Question: My goal is to extract all 25 rows ( 6 items per row) per page then iterate over each of the 40 pages.
Currently, my spider extracts the first row from page 1-3 (see CSV output image).
I assumed the, 'list_iterator()' function would iterate over each row; however, there appears to be an error in either my 'rules' or 'list_iterator()' function that is not allowing all rows per page to be scrapped.
Any assistance or advice is greatly appreciated!
propub_spider.py:
'''
import scrapy
from scrapy.contrib.spiders import CrawlSpider, Rule
from scrapy.contrib.linkextractors.sgml import SgmlLinkExtractor
from propub.items import PropubItem
from scrapy.http import Request
class propubSpider(CrawlSpider):
name = 'prop$'
allowed_domains = ['https://projects.propublica.org']
max_pages = 40
start_urls = [
'https://projects.propublica.org/docdollars/search?state%5Bid%5D=33',
'https://projects.propublica.org/docdollars/search?page=2&state%5Bid%5D=33',
'https://projects.propublica.org/docdollars/search?page=3&state%5Bid%5D=33']
rules = (Rule(SgmlLinkExtractor(allow=('\\search?page=\\d')), 'parse_start_url', follow=True),)
def list_iterator(self):
for i in range(self.max_pages):
yield Request('https://projects.propublica.org/docdollars/search?page=d' % i, callback=self.parse)
def parse(self, response):
for sel in response.xpath('//*[@id="payments_list"]/tbody'):
item = PropubItem()
item['payee'] = sel.xpath('tr[1]/td[1]/a[2]/text()').extract()
item['link'] = sel.xpath('tr[1]/td[1]/a[1]/@href').extract()
item['city'] = sel.xpath('tr[1]/td[2]/text()').extract()
item['state'] = sel.xpath('tr[1]/td[3]/text()').extract()
item['company'] = sel.xpath('tr[1]/td[4]').extract()
item['amount'] = sel.xpath('tr[1]/td[7]/span/text()').extract()
yield item
'''
pipelines.py:
'''
import csv
class PropubPipeline(object):
def __init__(self):
self.myCSV = csv.writer(open('C:\Users\Desktop\propub.csv', 'wb'))
self.myCSV.writerow(['payee', 'link', 'city', 'state', 'company', 'amount'])
def process_item(self, item, spider):
self.myCSV.writerow([item['payee'][0].encode('utf-8'),
item['link'][0].encode('utf-8'),
item['city'][0].encode('utf-8'),
item['state'][0].encode('utf-8'),
item['company'][0].encode('utf-8'),
item['amount'][0].encode('utf-8')])
return item
'''
items.py:
'''
import scrapy
from scrapy.item import Item, Field
class PropubItem(scrapy.Item):
payee = scrapy.Field()
link = scrapy.Field()
city = scrapy.Field()
state = scrapy.Field()
company = scrapy.Field()
amount = scrapy.Field()
pass
'''
CSV output:

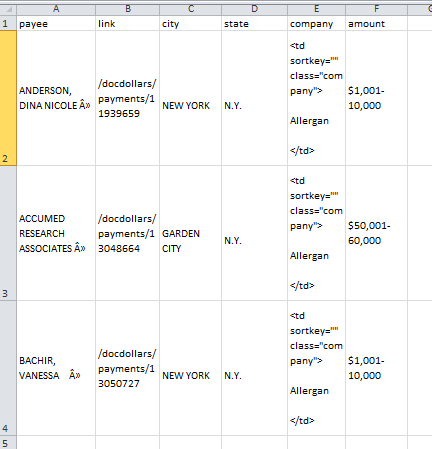
Answer: Multiple things need to be fixed:
- 'start_requests()''list_iterator()'- there is a missing '%' here: '''
yield Request('https://projects.propublica.org/docdollars/search?page=%d' % i, callback=self.parse)
# HERE^
'''
- 'CrawlSpider''start_requests()''scrapy.Spider'-
Fixed version:
'''
import scrapy
from propub.items import PropubItem
class propubSpider(scrapy.Spider):
name = 'prop$'
allowed_domains = ['projects.propublica.org']
max_pages = 40
def start_requests(self):
for i in range(self.max_pages):
yield scrapy.Request('https://projects.propublica.org/docdollars/search?page=%d' % i, callback=self.parse)
def parse(self, response):
for sel in response.xpath('//*[@id="payments_list"]//tr[@data-payment-id]'):
item = PropubItem()
item['payee'] = sel.xpath('td[@class="name_and_payee"]/a[last()]/text()').extract()
item['link'] = sel.xpath('td[@class="name_and_payee"]/a[1]/@href').extract()
item['city'] = sel.xpath('td[@class="city"]/text()').extract()
item['state'] = sel.xpath('td[@class="state"]/text()').extract()
item['company'] = sel.xpath('td[@class="company"]/text()').extract()
item['amount'] = sel.xpath('td[@class="amount"]/text()').extract()
yield item
'''